Question: How does thie iStudiez app get its table cells looking like this:

Presumably the cell content is just lots of views. But what about the Now: and Next: tags, how is that made to look like that?
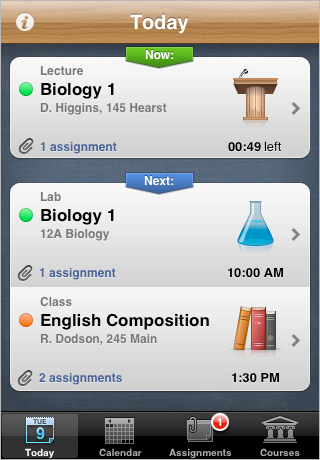
Answer: NOW and NEXT are SECTIONS
Table is of type GROUPED so Sections are Grouped so have rounded corners and sub rows are grouped together
NOW/NEXT headers are custom views created in
- (UIView *) tableView:(UITableView *)tableView1 viewForHeaderInSection:(NSInteger)section {
Rows are Custom TableView cells with gradient backgrounds either down in Core Graphics or png.